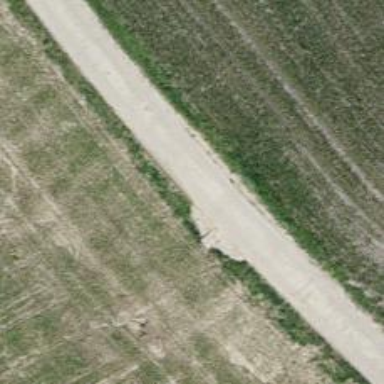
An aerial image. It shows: Well-maintained track road with grade 1 tracktype.